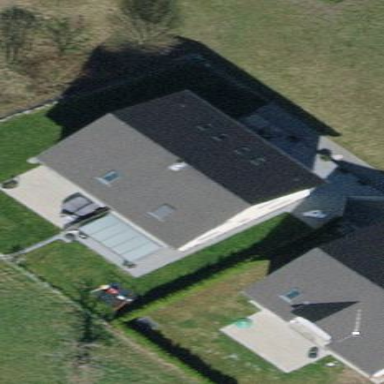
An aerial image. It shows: Semidetached house with gabled roof.